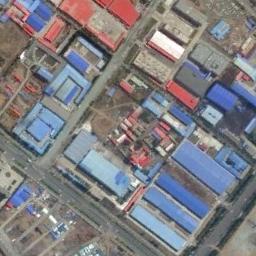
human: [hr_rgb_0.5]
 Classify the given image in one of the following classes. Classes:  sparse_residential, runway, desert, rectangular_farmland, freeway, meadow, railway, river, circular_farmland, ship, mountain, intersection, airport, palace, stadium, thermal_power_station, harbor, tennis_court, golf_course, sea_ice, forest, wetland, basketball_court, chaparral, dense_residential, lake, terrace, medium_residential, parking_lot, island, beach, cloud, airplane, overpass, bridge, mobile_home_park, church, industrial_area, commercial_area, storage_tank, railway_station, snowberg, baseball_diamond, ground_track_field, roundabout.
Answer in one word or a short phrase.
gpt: industrial_area